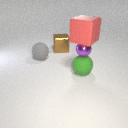
large green rubber sphere to the right of large gray rubber sphere